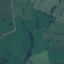
Land use / land cover: Pasture